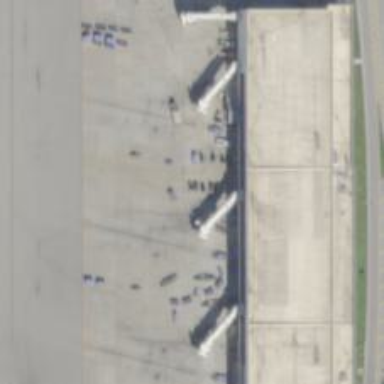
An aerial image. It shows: Airport gate.